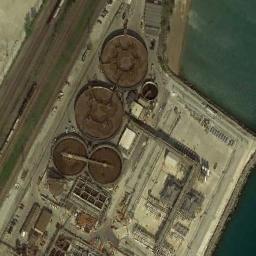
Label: storage_tank